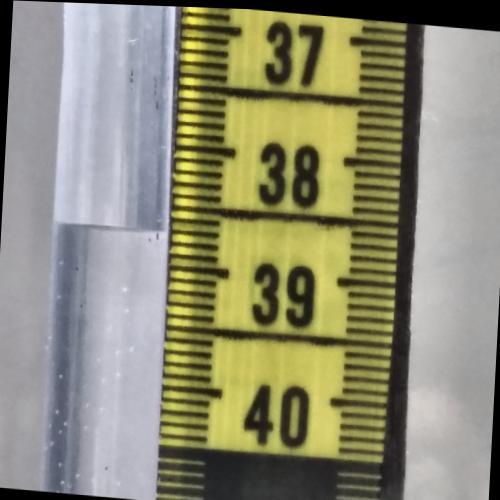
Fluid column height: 38.7 cm